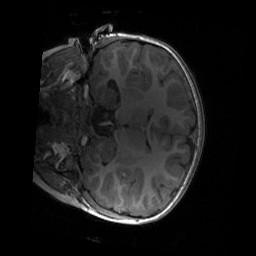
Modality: T1w
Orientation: coronal
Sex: male
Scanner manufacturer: siemens
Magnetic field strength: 3 T
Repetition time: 1.9 s
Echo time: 0.00243 s